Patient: sex M, age 60
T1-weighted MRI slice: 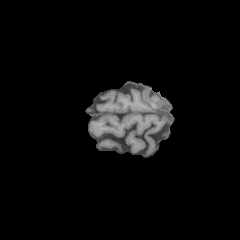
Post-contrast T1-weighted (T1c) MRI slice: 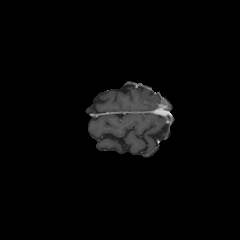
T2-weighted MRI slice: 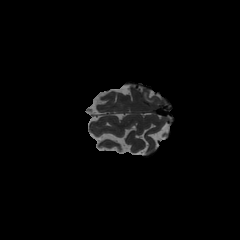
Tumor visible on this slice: yes
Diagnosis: Glioblastoma, IDH-wildtype
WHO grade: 4